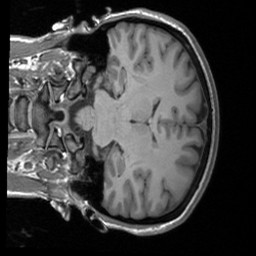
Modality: T1w
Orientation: coronal
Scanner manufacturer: siemens
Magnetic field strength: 3 T
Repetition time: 1.9 s
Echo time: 0.00226 s